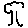
Label: tree